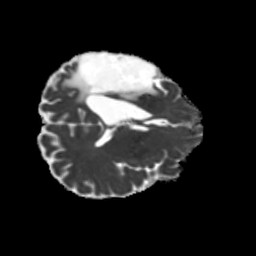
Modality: MD
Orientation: axial
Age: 50
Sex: male
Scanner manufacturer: siemens
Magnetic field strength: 3 T
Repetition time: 5.25 s
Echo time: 0.08 s